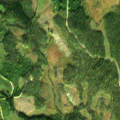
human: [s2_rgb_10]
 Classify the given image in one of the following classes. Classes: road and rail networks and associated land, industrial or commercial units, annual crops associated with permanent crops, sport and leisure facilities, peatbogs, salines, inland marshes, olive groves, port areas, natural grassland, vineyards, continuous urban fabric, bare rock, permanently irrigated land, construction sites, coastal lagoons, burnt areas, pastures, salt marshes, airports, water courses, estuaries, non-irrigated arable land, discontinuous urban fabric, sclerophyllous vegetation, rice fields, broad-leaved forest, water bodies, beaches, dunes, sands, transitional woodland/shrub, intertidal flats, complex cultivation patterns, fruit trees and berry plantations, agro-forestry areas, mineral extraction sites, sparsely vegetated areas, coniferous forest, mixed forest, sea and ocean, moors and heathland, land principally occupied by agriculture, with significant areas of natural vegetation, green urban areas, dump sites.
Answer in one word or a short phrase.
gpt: coniferous forest, transitional woodland/shrub